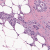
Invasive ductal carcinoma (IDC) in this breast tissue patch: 1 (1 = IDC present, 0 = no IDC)